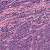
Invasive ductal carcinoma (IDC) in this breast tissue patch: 1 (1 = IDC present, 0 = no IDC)